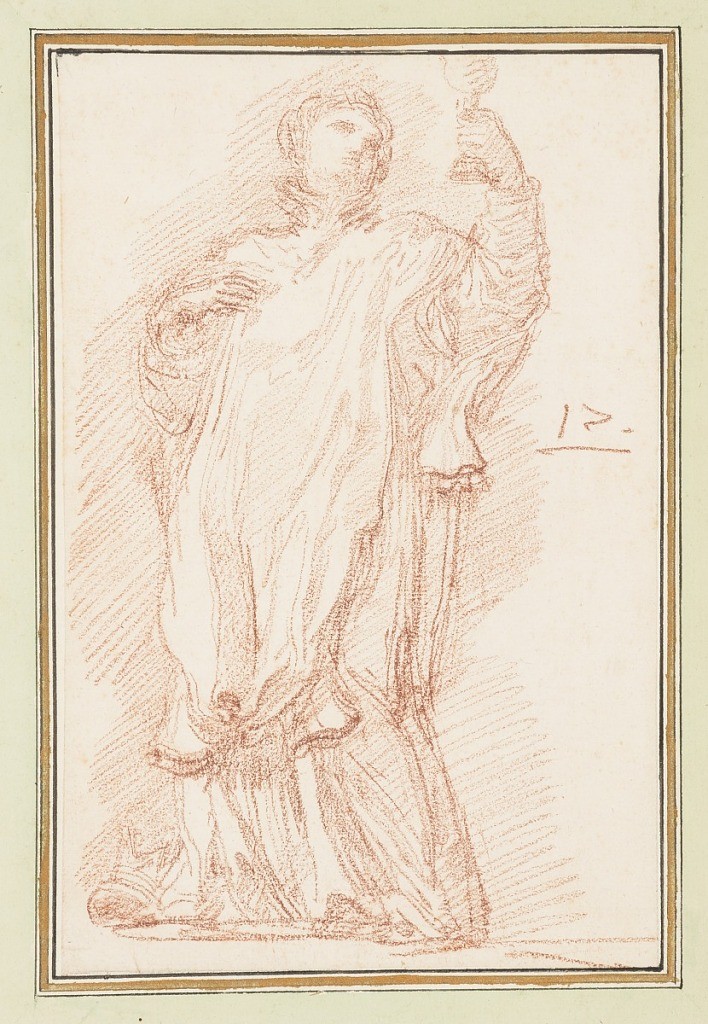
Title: St. Francis Borgia (de Borja) from St. Peter's colonnade
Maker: Vincenzo Mariotti
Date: ca. 1759–70
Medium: Red chalk on paper
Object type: Drawing
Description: Drawing after statue by Vicenzo Mariotti of St. Francis Borgia (de Borja) on the North Colonnade of St. Peter's. He wears a surplice and holds a cup aloft. He raises his right hand to his chest.